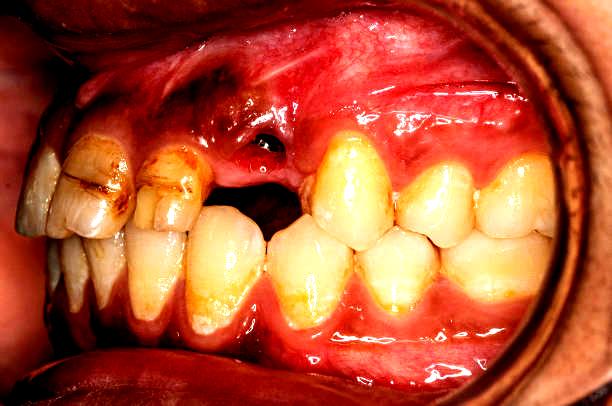
Condition: Gingivitis